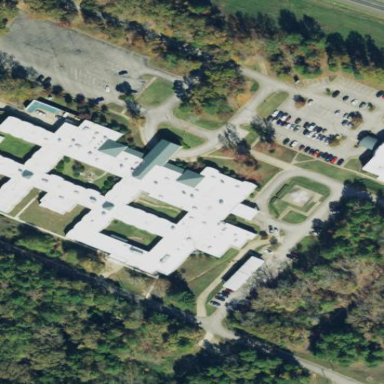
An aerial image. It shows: Hospital providing healthcare services.